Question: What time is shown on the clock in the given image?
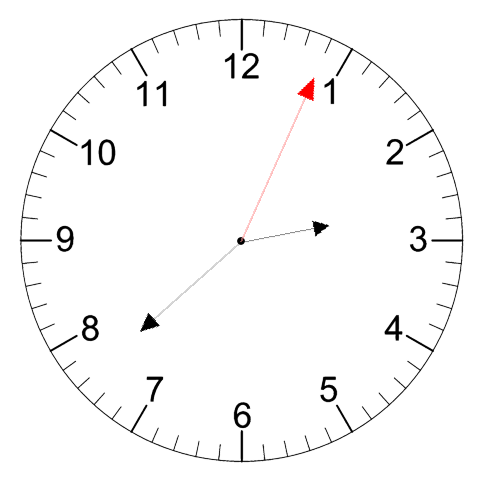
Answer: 02:38:04